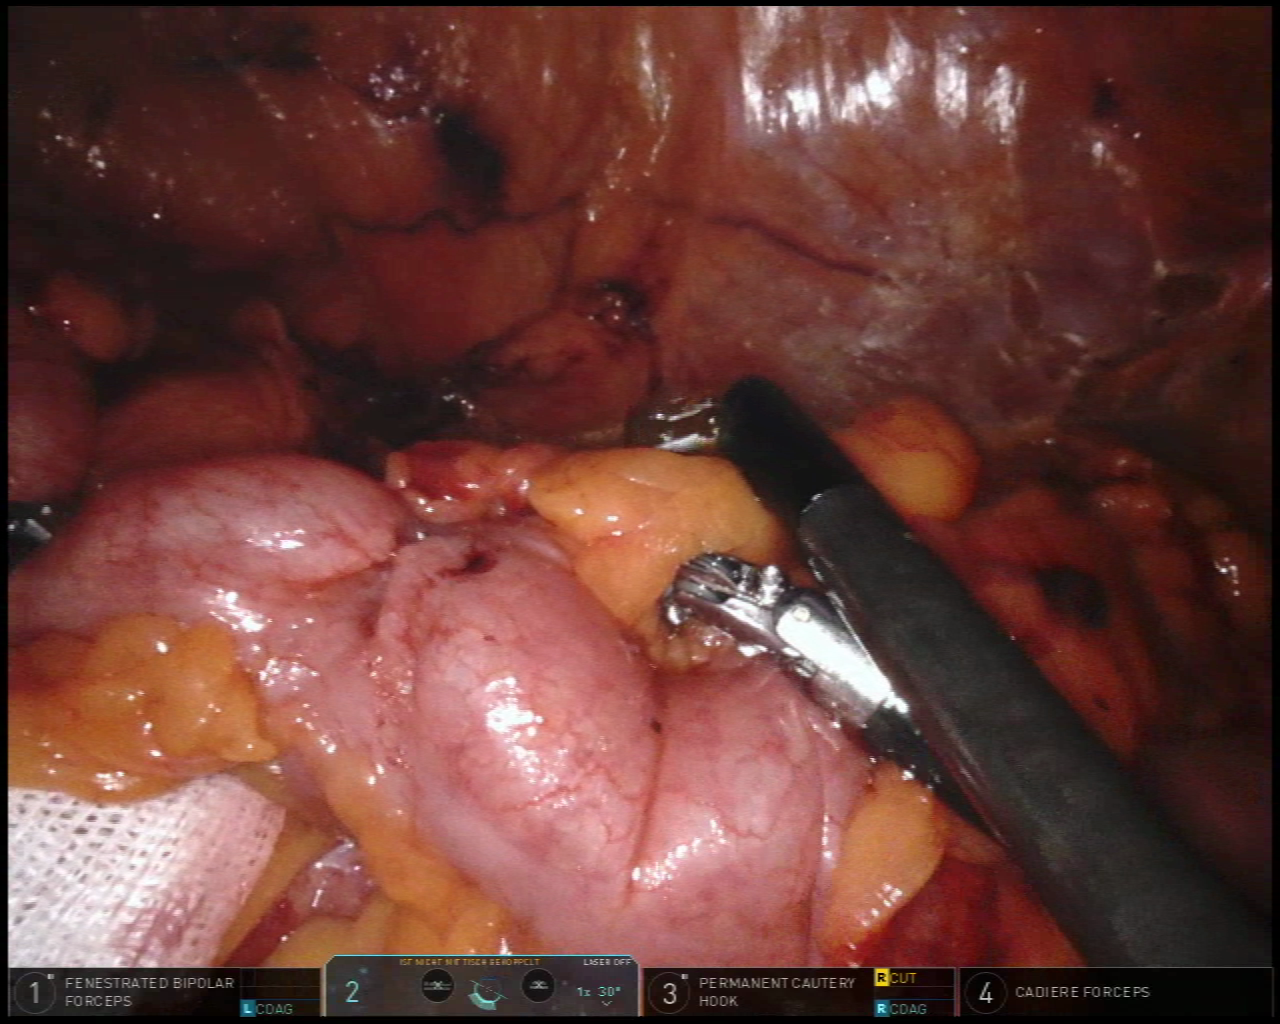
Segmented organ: colon
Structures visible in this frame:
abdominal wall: yes
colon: yes
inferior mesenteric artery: no
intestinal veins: no
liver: no
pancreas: no
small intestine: no
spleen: no
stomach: no
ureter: no
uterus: no
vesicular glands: no